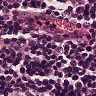
Metastatic tissue present: no